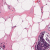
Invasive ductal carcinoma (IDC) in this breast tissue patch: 0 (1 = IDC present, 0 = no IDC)